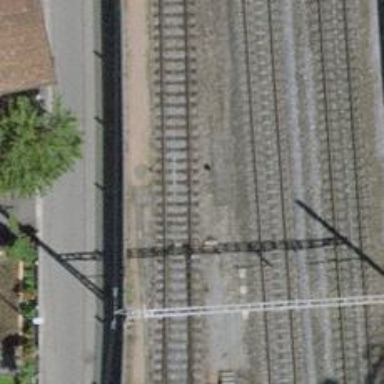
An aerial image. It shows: Railway switch.